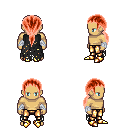
a pixel art fantasy rpg character, male body template, human, tanned skin, black tattered cape, gold greaves, red ponytail hairstyle, white cloth bandages, gold boots, four views (front, back, left, right), 2x2 character sprite sheet, small pixel art, hard edges, no anti-aliasing